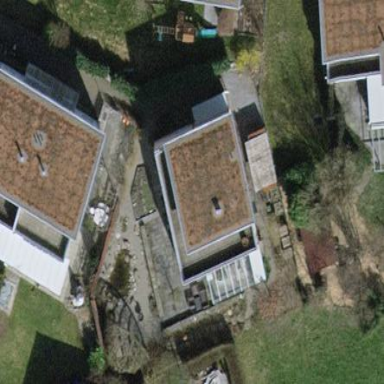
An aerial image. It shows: Detached building with skillion roof shape.